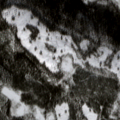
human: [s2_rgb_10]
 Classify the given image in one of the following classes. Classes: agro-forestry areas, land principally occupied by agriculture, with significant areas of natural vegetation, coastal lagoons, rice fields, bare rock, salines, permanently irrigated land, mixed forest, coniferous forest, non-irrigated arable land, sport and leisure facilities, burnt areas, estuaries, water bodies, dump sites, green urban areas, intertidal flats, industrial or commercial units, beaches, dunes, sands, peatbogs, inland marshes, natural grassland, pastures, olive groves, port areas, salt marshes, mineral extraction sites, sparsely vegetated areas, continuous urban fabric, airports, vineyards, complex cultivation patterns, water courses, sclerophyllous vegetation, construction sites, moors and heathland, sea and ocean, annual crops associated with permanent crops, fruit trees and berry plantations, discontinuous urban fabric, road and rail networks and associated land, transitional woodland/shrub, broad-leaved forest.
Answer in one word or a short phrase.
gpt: coniferous forest